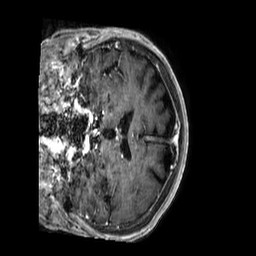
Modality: T1w
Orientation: coronal
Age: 78
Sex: female
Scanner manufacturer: philips
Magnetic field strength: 3 T
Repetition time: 0.006702 s
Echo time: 0.003011 s